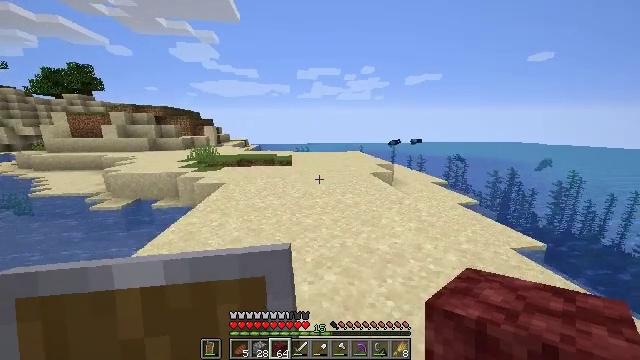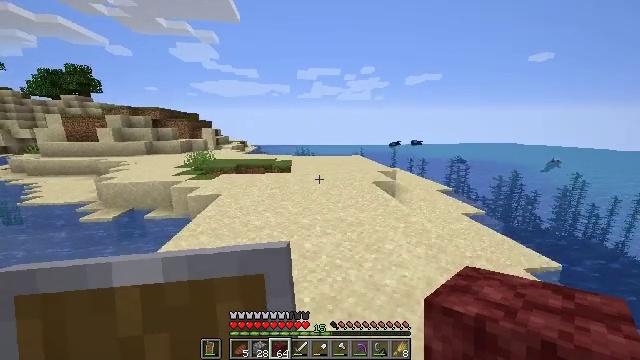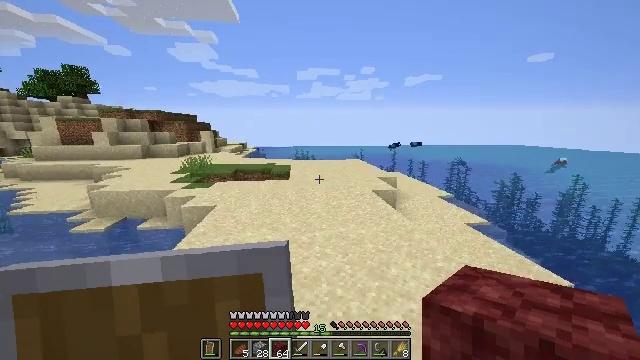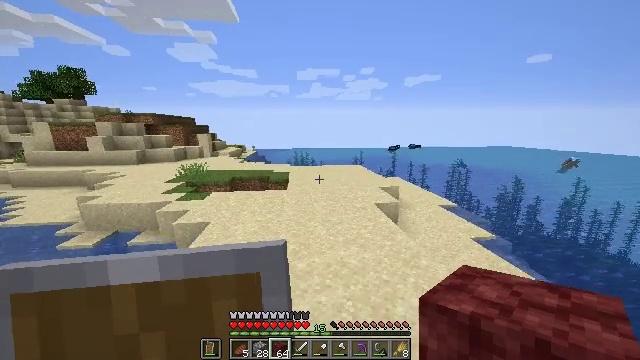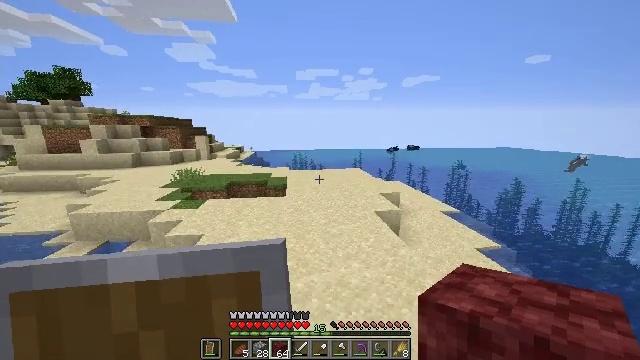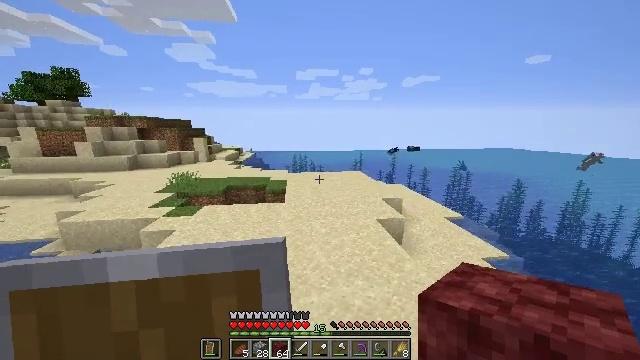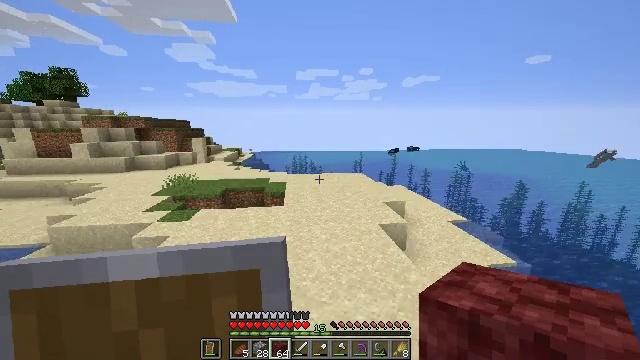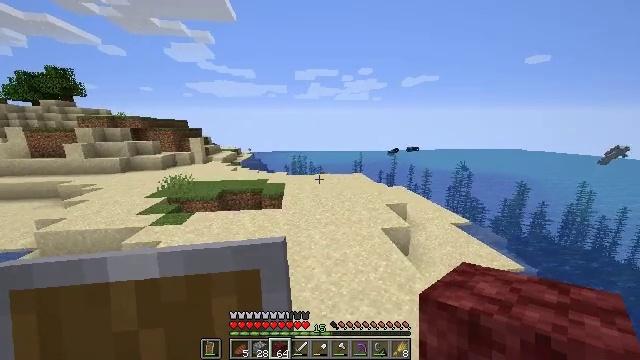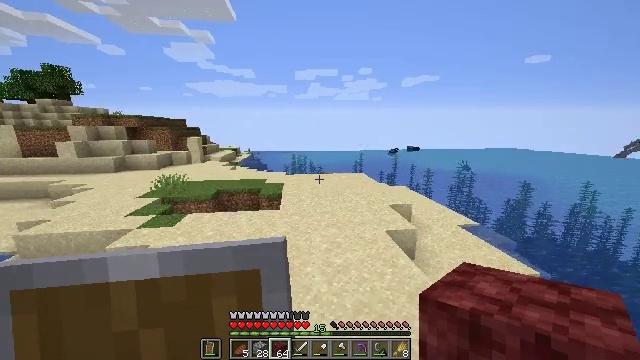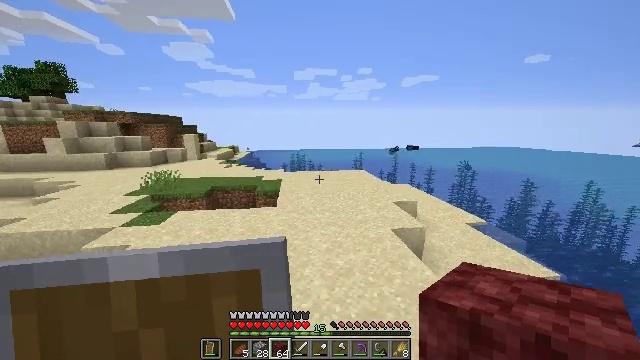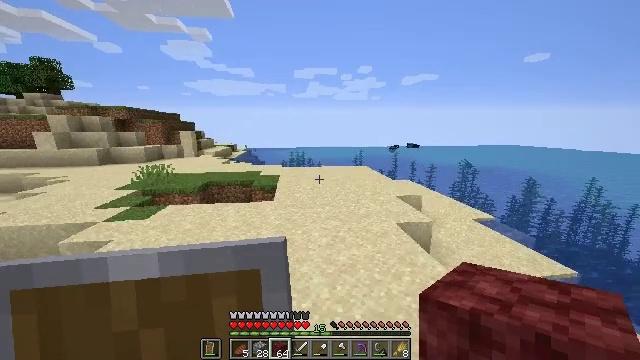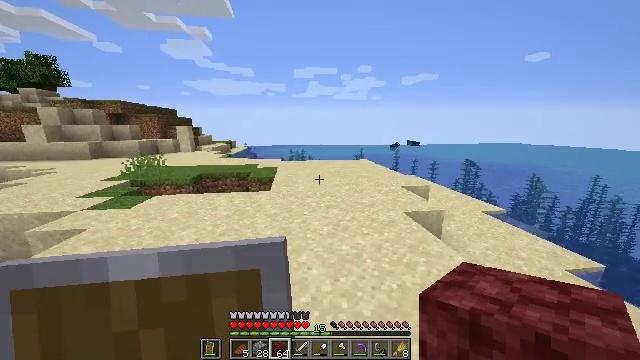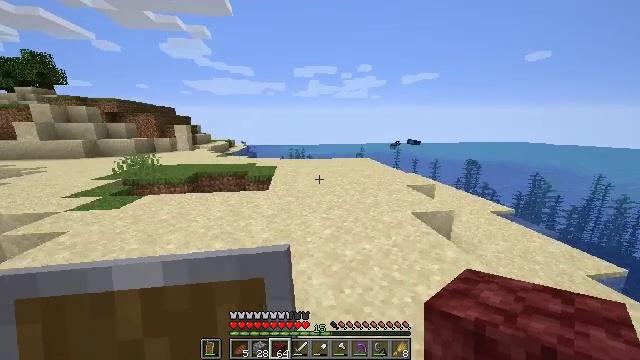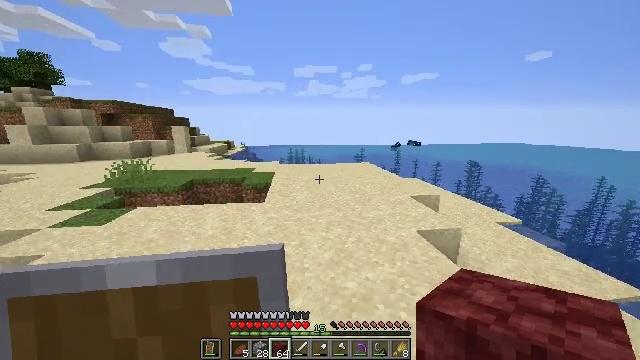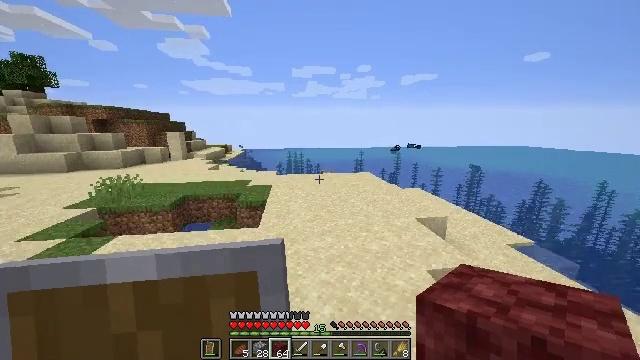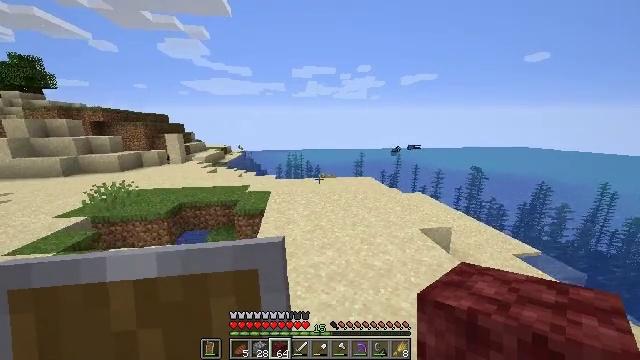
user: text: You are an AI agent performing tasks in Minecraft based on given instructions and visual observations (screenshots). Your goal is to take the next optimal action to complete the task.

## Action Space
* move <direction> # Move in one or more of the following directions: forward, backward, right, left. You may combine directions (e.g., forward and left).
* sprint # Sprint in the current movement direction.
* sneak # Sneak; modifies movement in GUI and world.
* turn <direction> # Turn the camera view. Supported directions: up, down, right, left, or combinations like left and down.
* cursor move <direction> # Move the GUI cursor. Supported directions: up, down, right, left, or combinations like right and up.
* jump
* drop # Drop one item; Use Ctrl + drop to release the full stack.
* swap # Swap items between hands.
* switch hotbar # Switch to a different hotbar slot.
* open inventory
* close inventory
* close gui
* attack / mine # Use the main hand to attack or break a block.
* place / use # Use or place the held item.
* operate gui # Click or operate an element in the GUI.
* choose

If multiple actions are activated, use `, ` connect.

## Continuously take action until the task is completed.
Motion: motion action
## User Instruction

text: craft item air
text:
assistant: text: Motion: move forward, jump
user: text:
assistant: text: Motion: move forward, jump
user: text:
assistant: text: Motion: move forward, jump
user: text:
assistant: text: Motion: move forward, jump
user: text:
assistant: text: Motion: move forward, jump
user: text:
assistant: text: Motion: move forward, jump
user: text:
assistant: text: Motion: move forward, jump
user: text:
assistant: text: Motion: move forward, jump
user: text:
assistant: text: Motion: move forward, jump
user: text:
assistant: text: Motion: move forward, jump
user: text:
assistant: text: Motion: move forward, jump
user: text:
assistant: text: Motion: move forward, jump
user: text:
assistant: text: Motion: move forward, jump
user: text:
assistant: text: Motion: move forward, jump
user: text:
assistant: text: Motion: move forward, jump
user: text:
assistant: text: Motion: move forward, jump
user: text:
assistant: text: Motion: move forward, jump
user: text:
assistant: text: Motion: move forward, jump
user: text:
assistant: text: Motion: move forward, jump
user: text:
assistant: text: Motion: move forward
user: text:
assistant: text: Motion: move forward
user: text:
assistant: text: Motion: move forward
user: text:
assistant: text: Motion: move forward
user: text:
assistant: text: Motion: move forward
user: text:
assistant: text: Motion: move forward
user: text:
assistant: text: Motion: move forward
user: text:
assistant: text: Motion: move forward
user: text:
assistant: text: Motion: move forward
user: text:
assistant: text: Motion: move forward
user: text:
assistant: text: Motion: move forward